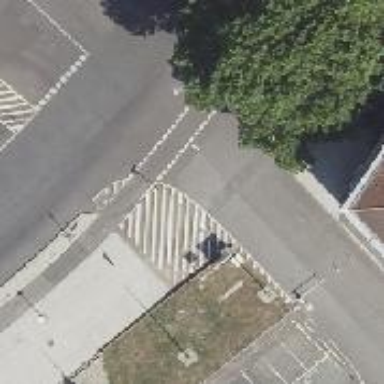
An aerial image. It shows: Asphalt footway with unmarked crossing.